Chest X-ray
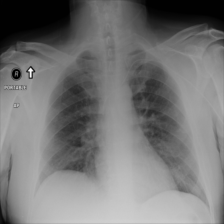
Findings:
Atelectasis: negative
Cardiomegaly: negative
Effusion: negative
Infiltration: negative
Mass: negative
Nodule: negative
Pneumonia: negative
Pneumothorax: negative
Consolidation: positive
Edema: negative
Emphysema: negative
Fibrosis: negative
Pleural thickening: negative
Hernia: negative